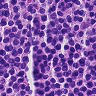
Metastatic tissue present: no